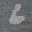
Label: 6